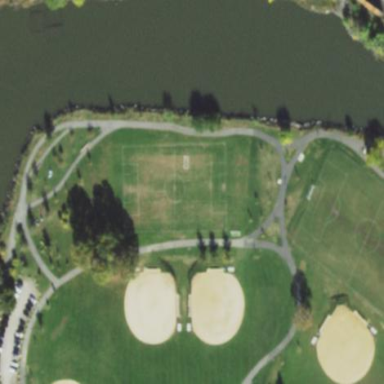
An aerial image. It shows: Soccer pitch designated for leisure and sports activities.